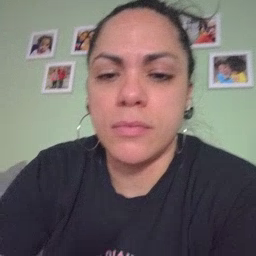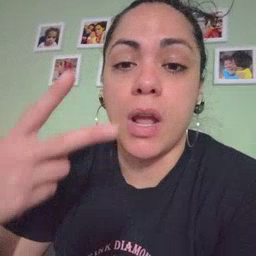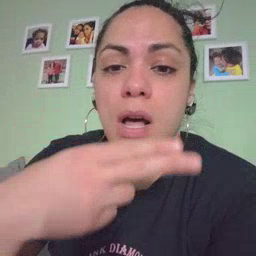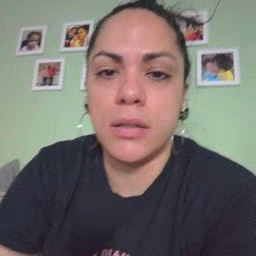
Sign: cut